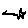
Label: star